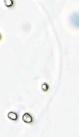
Label: Phaeocystis